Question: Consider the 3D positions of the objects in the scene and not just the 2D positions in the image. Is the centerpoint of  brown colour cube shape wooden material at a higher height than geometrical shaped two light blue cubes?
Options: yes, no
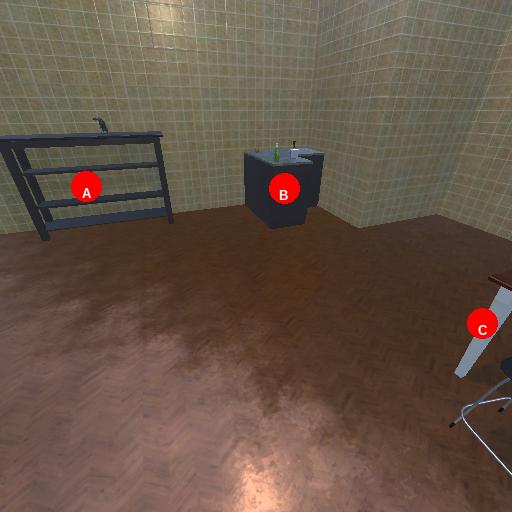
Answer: yes